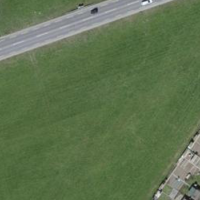
EUNIS habitat code: 57
Species observed at this site:
Prunella vulgaris